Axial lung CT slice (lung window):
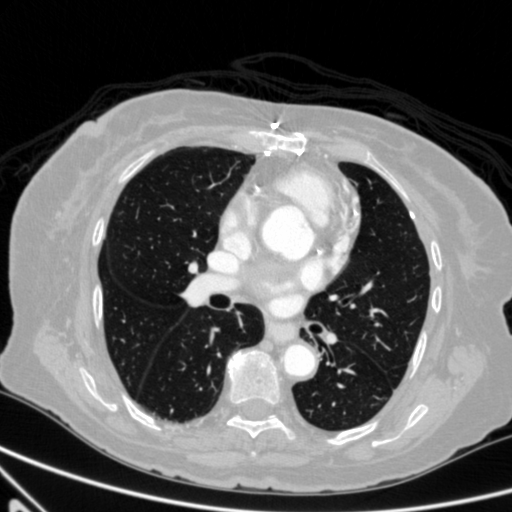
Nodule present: no